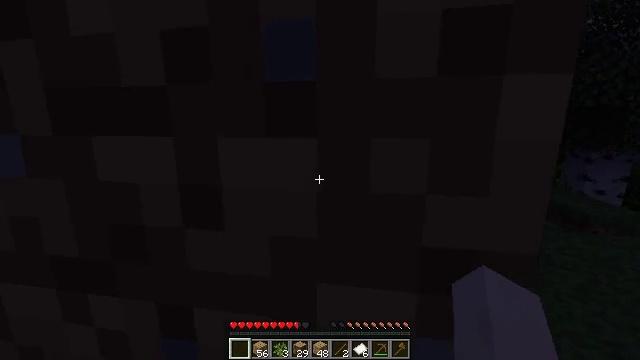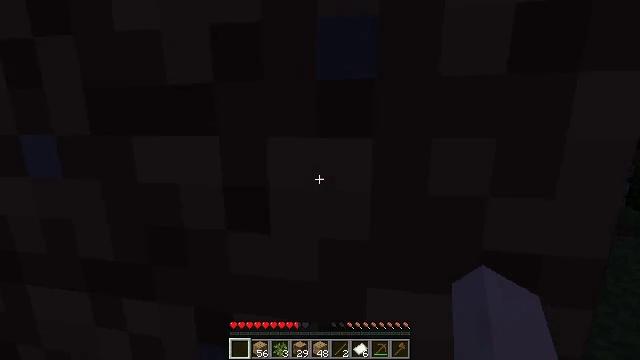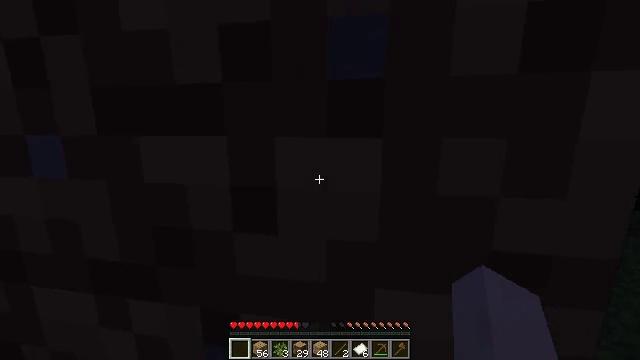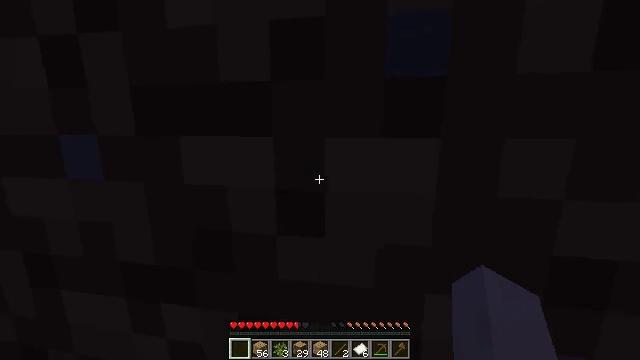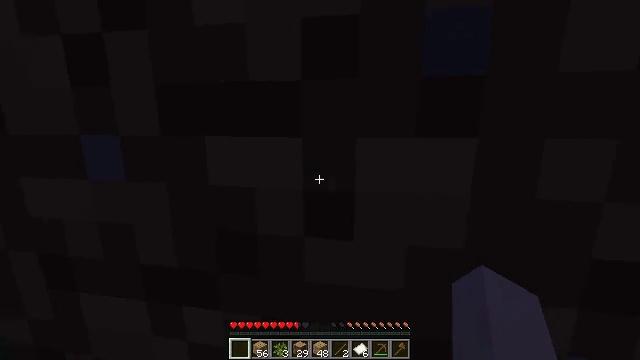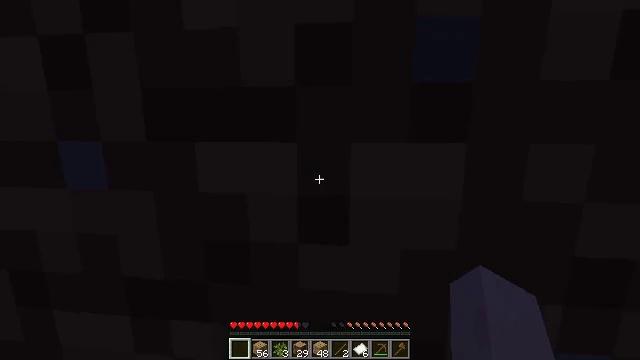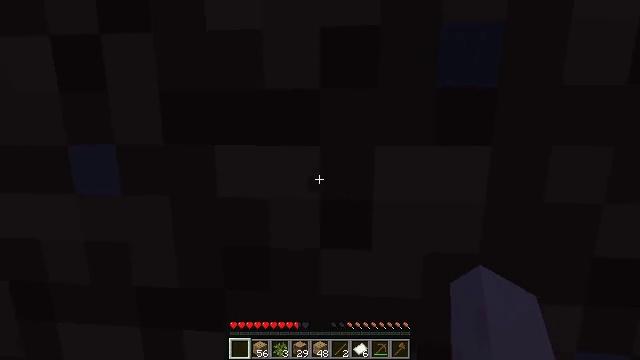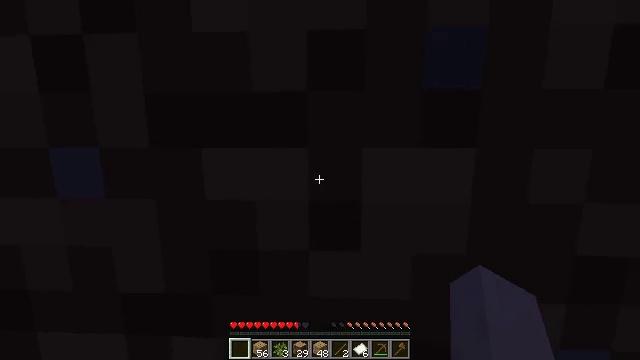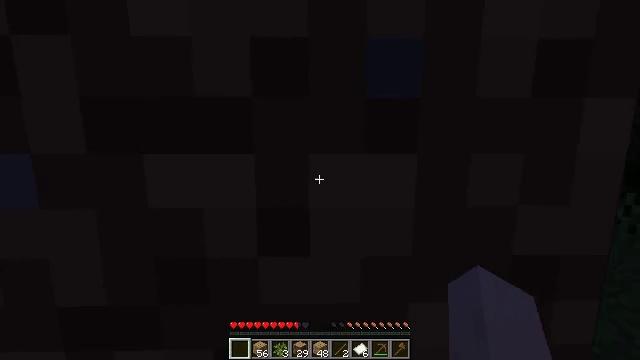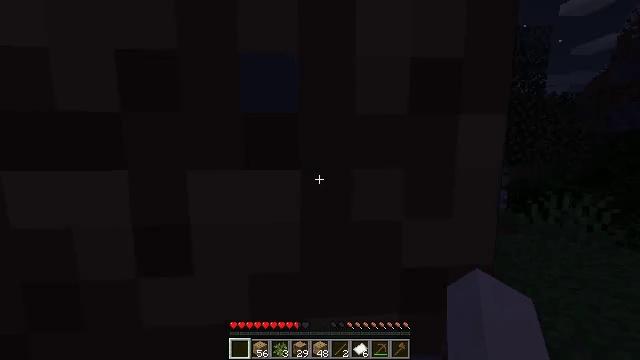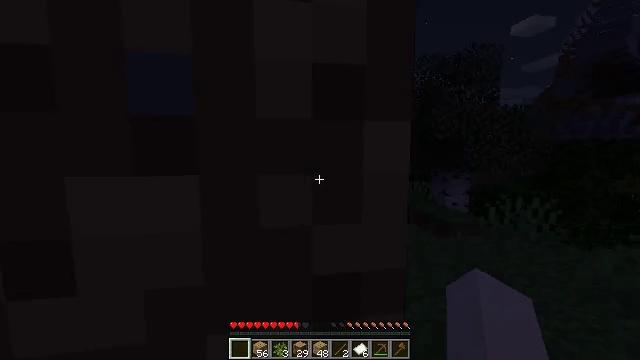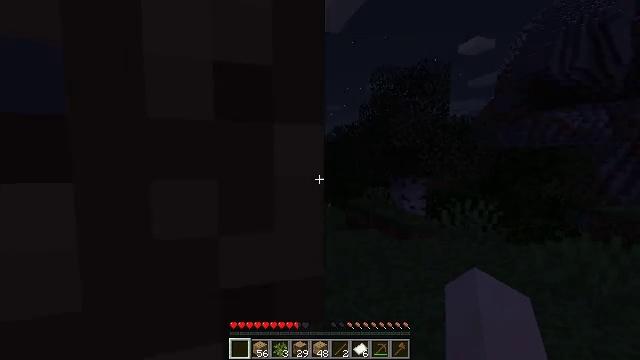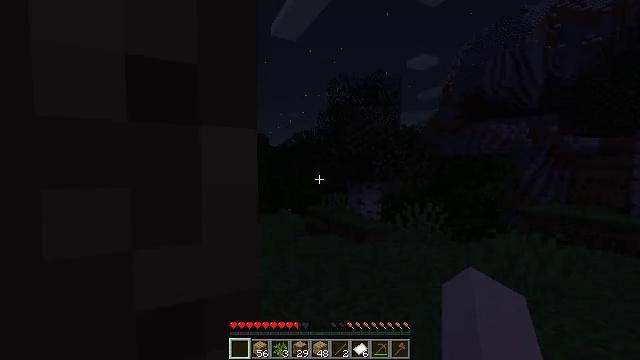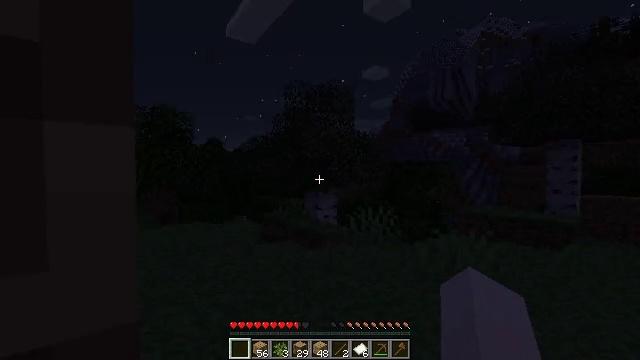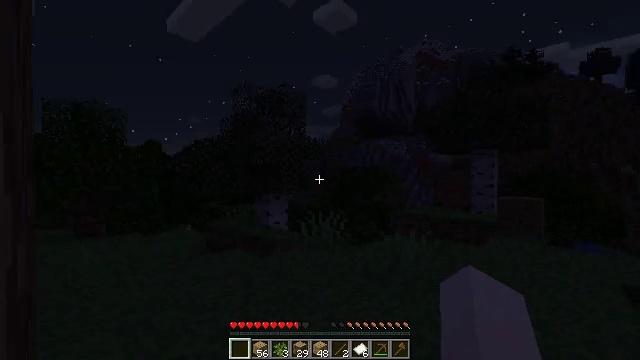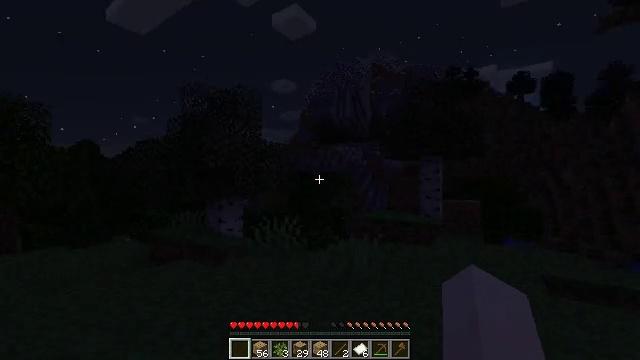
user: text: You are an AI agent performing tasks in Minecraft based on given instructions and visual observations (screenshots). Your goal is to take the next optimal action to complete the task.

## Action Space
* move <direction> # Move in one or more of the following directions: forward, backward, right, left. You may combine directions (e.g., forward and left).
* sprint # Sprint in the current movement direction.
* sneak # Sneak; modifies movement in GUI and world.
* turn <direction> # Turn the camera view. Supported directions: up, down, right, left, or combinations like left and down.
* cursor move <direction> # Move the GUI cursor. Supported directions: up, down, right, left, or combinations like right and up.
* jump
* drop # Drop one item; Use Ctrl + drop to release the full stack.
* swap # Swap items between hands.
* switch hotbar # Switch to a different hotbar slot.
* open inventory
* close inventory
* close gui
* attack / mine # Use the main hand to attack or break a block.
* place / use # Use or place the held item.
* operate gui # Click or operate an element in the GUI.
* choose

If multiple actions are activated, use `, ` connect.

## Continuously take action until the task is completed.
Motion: motion action
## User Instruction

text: Mine tall seagrass from underwater.
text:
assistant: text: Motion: move forward and move left
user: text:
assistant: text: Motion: move forward and move left
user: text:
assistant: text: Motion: move forward and move left
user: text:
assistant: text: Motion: move forward and move left
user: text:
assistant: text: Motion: move forward and move left, turn right and up
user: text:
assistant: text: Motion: move forward and move left, turn right and up
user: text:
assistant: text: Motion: move forward and move right, turn right
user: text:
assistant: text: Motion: move forward and move right, turn right
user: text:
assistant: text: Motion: move forward and move right, turn right and up
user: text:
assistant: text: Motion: move forward and move right, turn right and up
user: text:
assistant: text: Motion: move forward and move right, turn right and up
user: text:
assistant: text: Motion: move forward and move right, turn right and up
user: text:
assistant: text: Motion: move forward and move left, turn right and up
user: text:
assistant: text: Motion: move forward and move left, turn right and up
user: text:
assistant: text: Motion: move forward and move left, turn right and up
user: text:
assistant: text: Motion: move forward and move left, turn right and up
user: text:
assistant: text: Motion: move forward and move left, turn right and up
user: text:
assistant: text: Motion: move forward and move left, turn right
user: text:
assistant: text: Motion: move right
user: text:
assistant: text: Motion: move forward and move right
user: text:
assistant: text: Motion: move forward and move right
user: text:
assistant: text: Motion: move forward
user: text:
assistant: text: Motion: move forward
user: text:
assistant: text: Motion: move forward
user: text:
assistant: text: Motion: move forward, turn right
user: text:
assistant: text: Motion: move forward, turn right
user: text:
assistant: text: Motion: move forward, turn right and down
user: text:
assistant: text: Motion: move forward, turn right and down
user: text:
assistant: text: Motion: move forward, turn right and down
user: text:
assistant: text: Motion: move forward, turn right and down